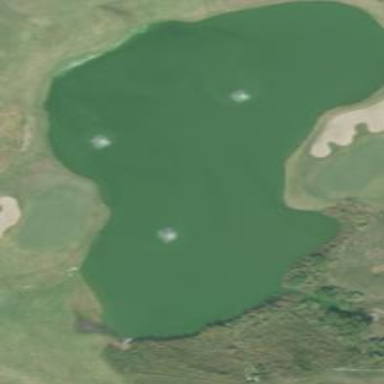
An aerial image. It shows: Natural pond serving as water hazard on golf course.